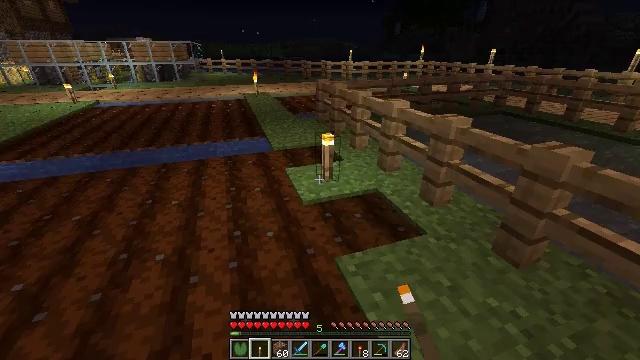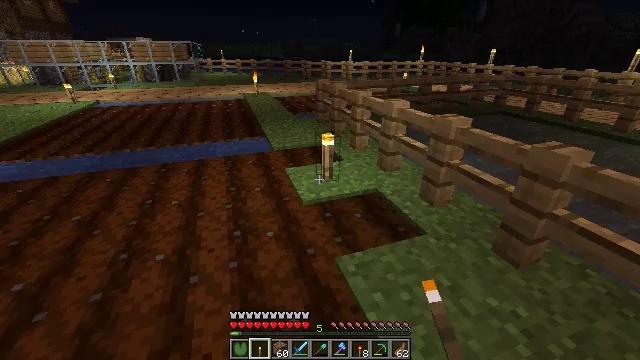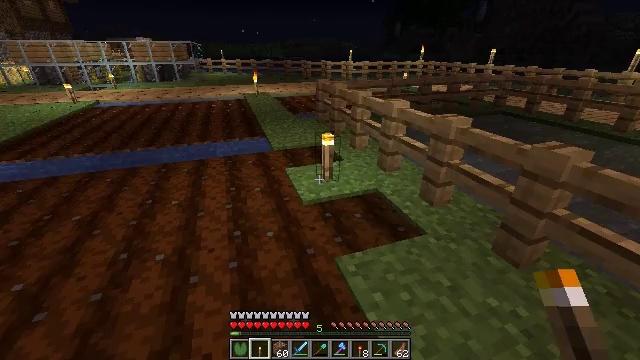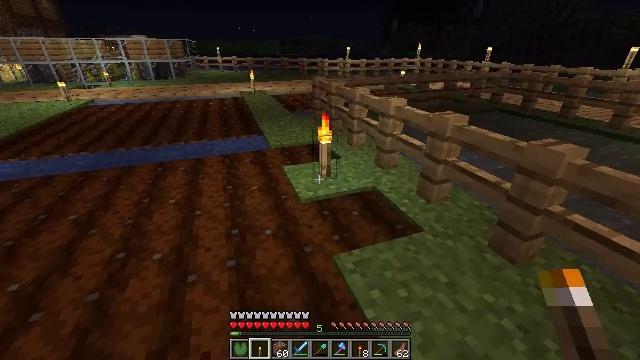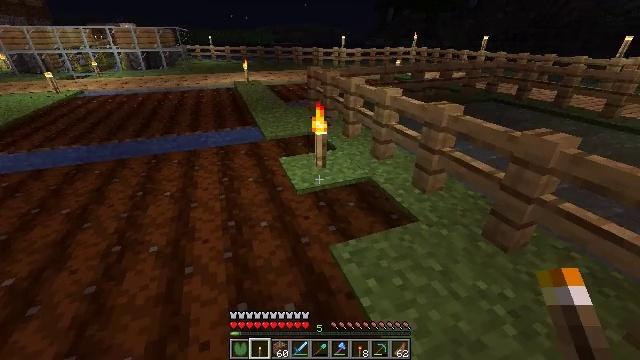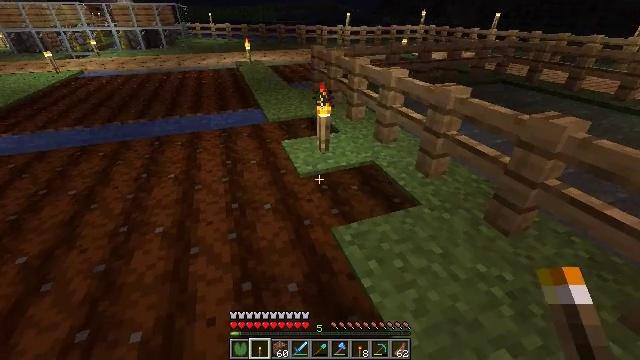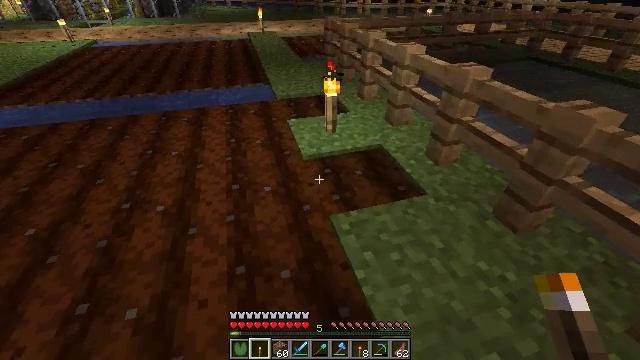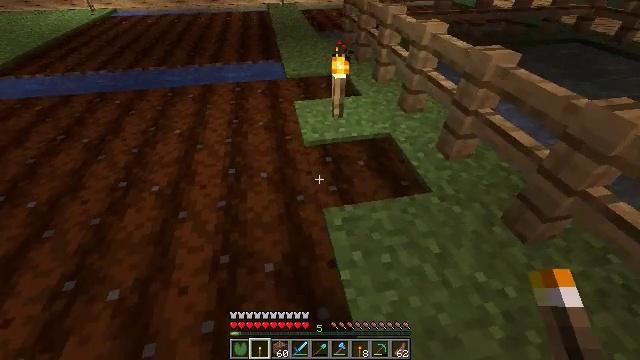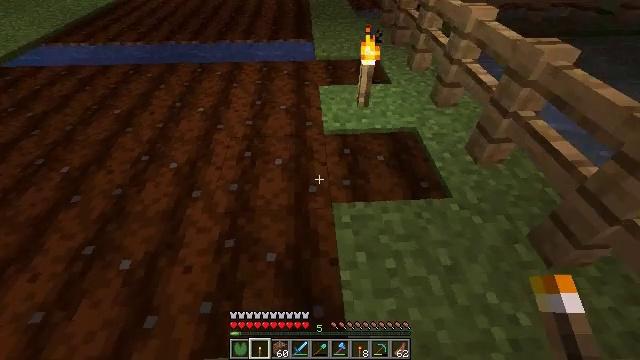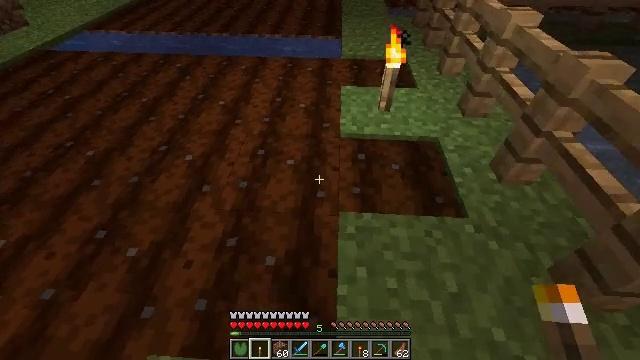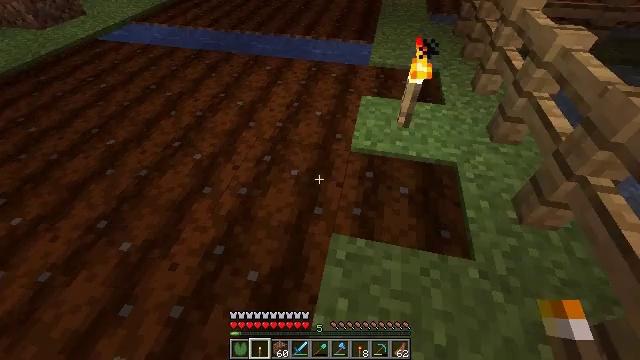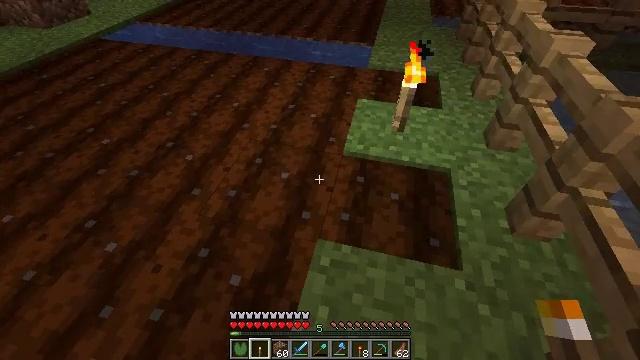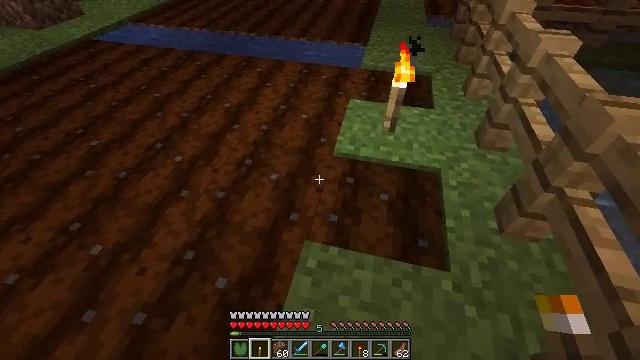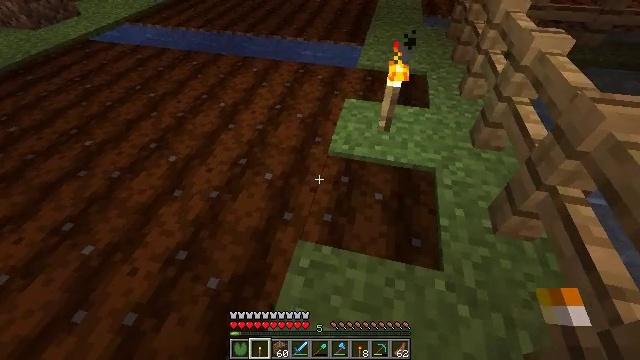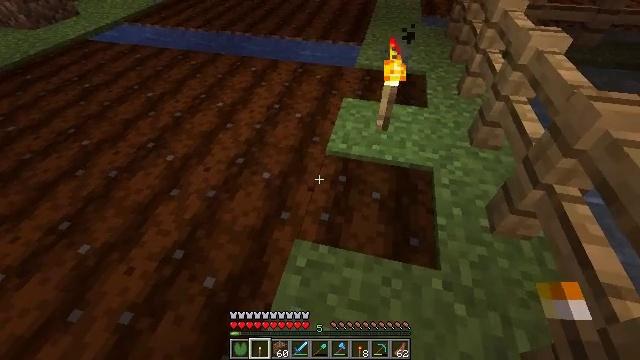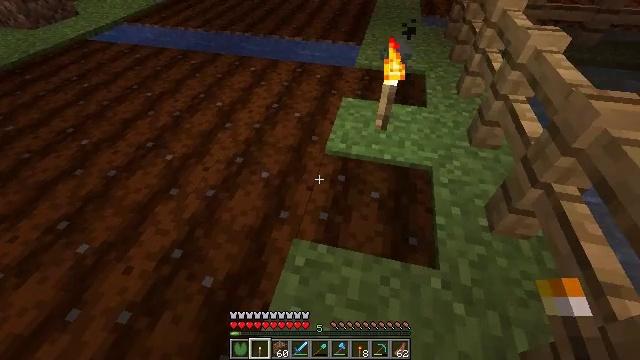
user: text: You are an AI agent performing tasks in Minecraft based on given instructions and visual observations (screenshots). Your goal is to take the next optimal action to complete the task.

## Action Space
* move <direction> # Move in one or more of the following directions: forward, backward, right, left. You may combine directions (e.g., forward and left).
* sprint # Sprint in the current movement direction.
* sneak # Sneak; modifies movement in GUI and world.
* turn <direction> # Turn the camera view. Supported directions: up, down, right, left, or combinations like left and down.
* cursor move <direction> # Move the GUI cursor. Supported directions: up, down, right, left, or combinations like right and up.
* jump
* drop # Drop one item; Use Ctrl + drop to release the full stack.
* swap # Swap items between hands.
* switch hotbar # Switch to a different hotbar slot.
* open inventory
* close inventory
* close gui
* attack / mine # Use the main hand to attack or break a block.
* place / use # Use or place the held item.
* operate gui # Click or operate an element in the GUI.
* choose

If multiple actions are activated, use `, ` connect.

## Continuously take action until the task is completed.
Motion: motion action
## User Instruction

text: Reclaim farmland by breaking it.
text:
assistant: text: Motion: no_op
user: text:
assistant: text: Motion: no_op
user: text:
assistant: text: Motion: no_op
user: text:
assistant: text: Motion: turn right and down
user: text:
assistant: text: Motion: move forward and move right, turn down
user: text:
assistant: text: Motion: move forward and move right, turn left and down
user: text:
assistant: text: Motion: move forward and move right, turn left and down
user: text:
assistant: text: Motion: move forward and move right, turn left and down
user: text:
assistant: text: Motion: move forward and move right, turn left
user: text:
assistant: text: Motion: move right, turn left
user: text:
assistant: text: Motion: turn left
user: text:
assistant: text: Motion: no_op
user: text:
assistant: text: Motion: no_op
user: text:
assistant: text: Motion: no_op
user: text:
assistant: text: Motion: no_op
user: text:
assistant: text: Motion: no_op
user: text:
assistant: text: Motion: turn left
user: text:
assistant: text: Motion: turn left
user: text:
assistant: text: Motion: turn left
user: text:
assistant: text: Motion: turn left
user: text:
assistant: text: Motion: turn left
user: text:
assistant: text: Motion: turn left
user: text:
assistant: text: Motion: no_op
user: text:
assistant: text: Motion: turn left
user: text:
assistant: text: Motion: turn left
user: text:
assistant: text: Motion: turn left
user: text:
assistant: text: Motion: no_op
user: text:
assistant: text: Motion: turn down
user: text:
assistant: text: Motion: turn down
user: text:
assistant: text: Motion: turn down